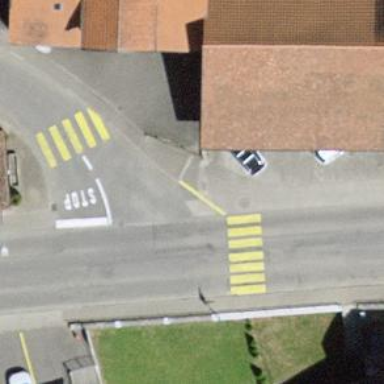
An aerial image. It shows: Marked crossing on the road.